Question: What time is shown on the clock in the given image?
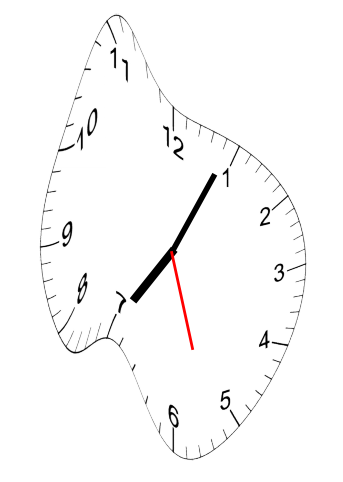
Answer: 07:04:27